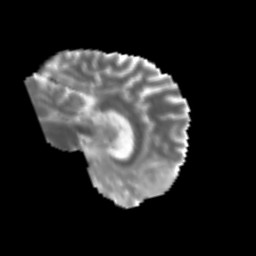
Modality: MD
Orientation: sagittal
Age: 45
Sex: male
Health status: ill
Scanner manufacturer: siemens
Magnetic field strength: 3 T
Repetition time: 8.7 s
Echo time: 0.11 s